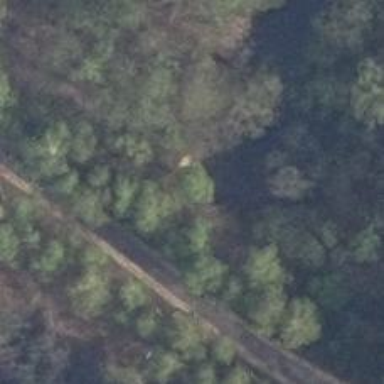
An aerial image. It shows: Culvert tunnel.